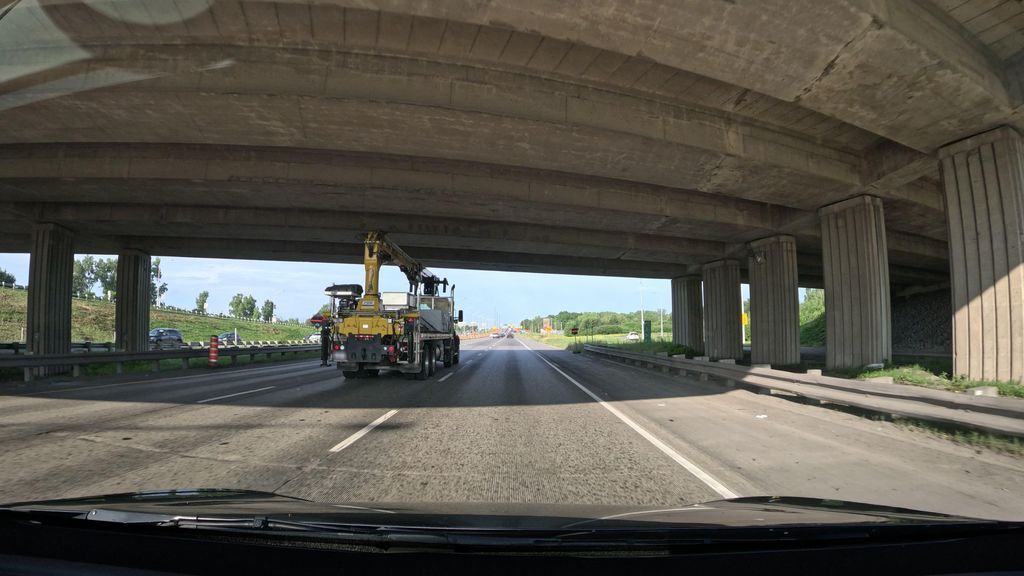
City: montreal